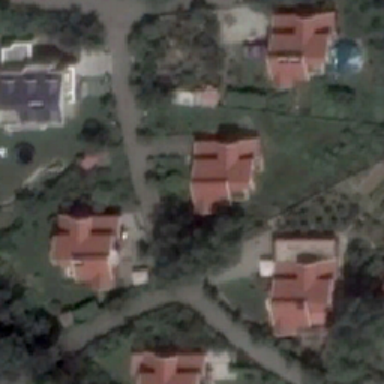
Two buildings and many green trees are located in an intermediate residential area .